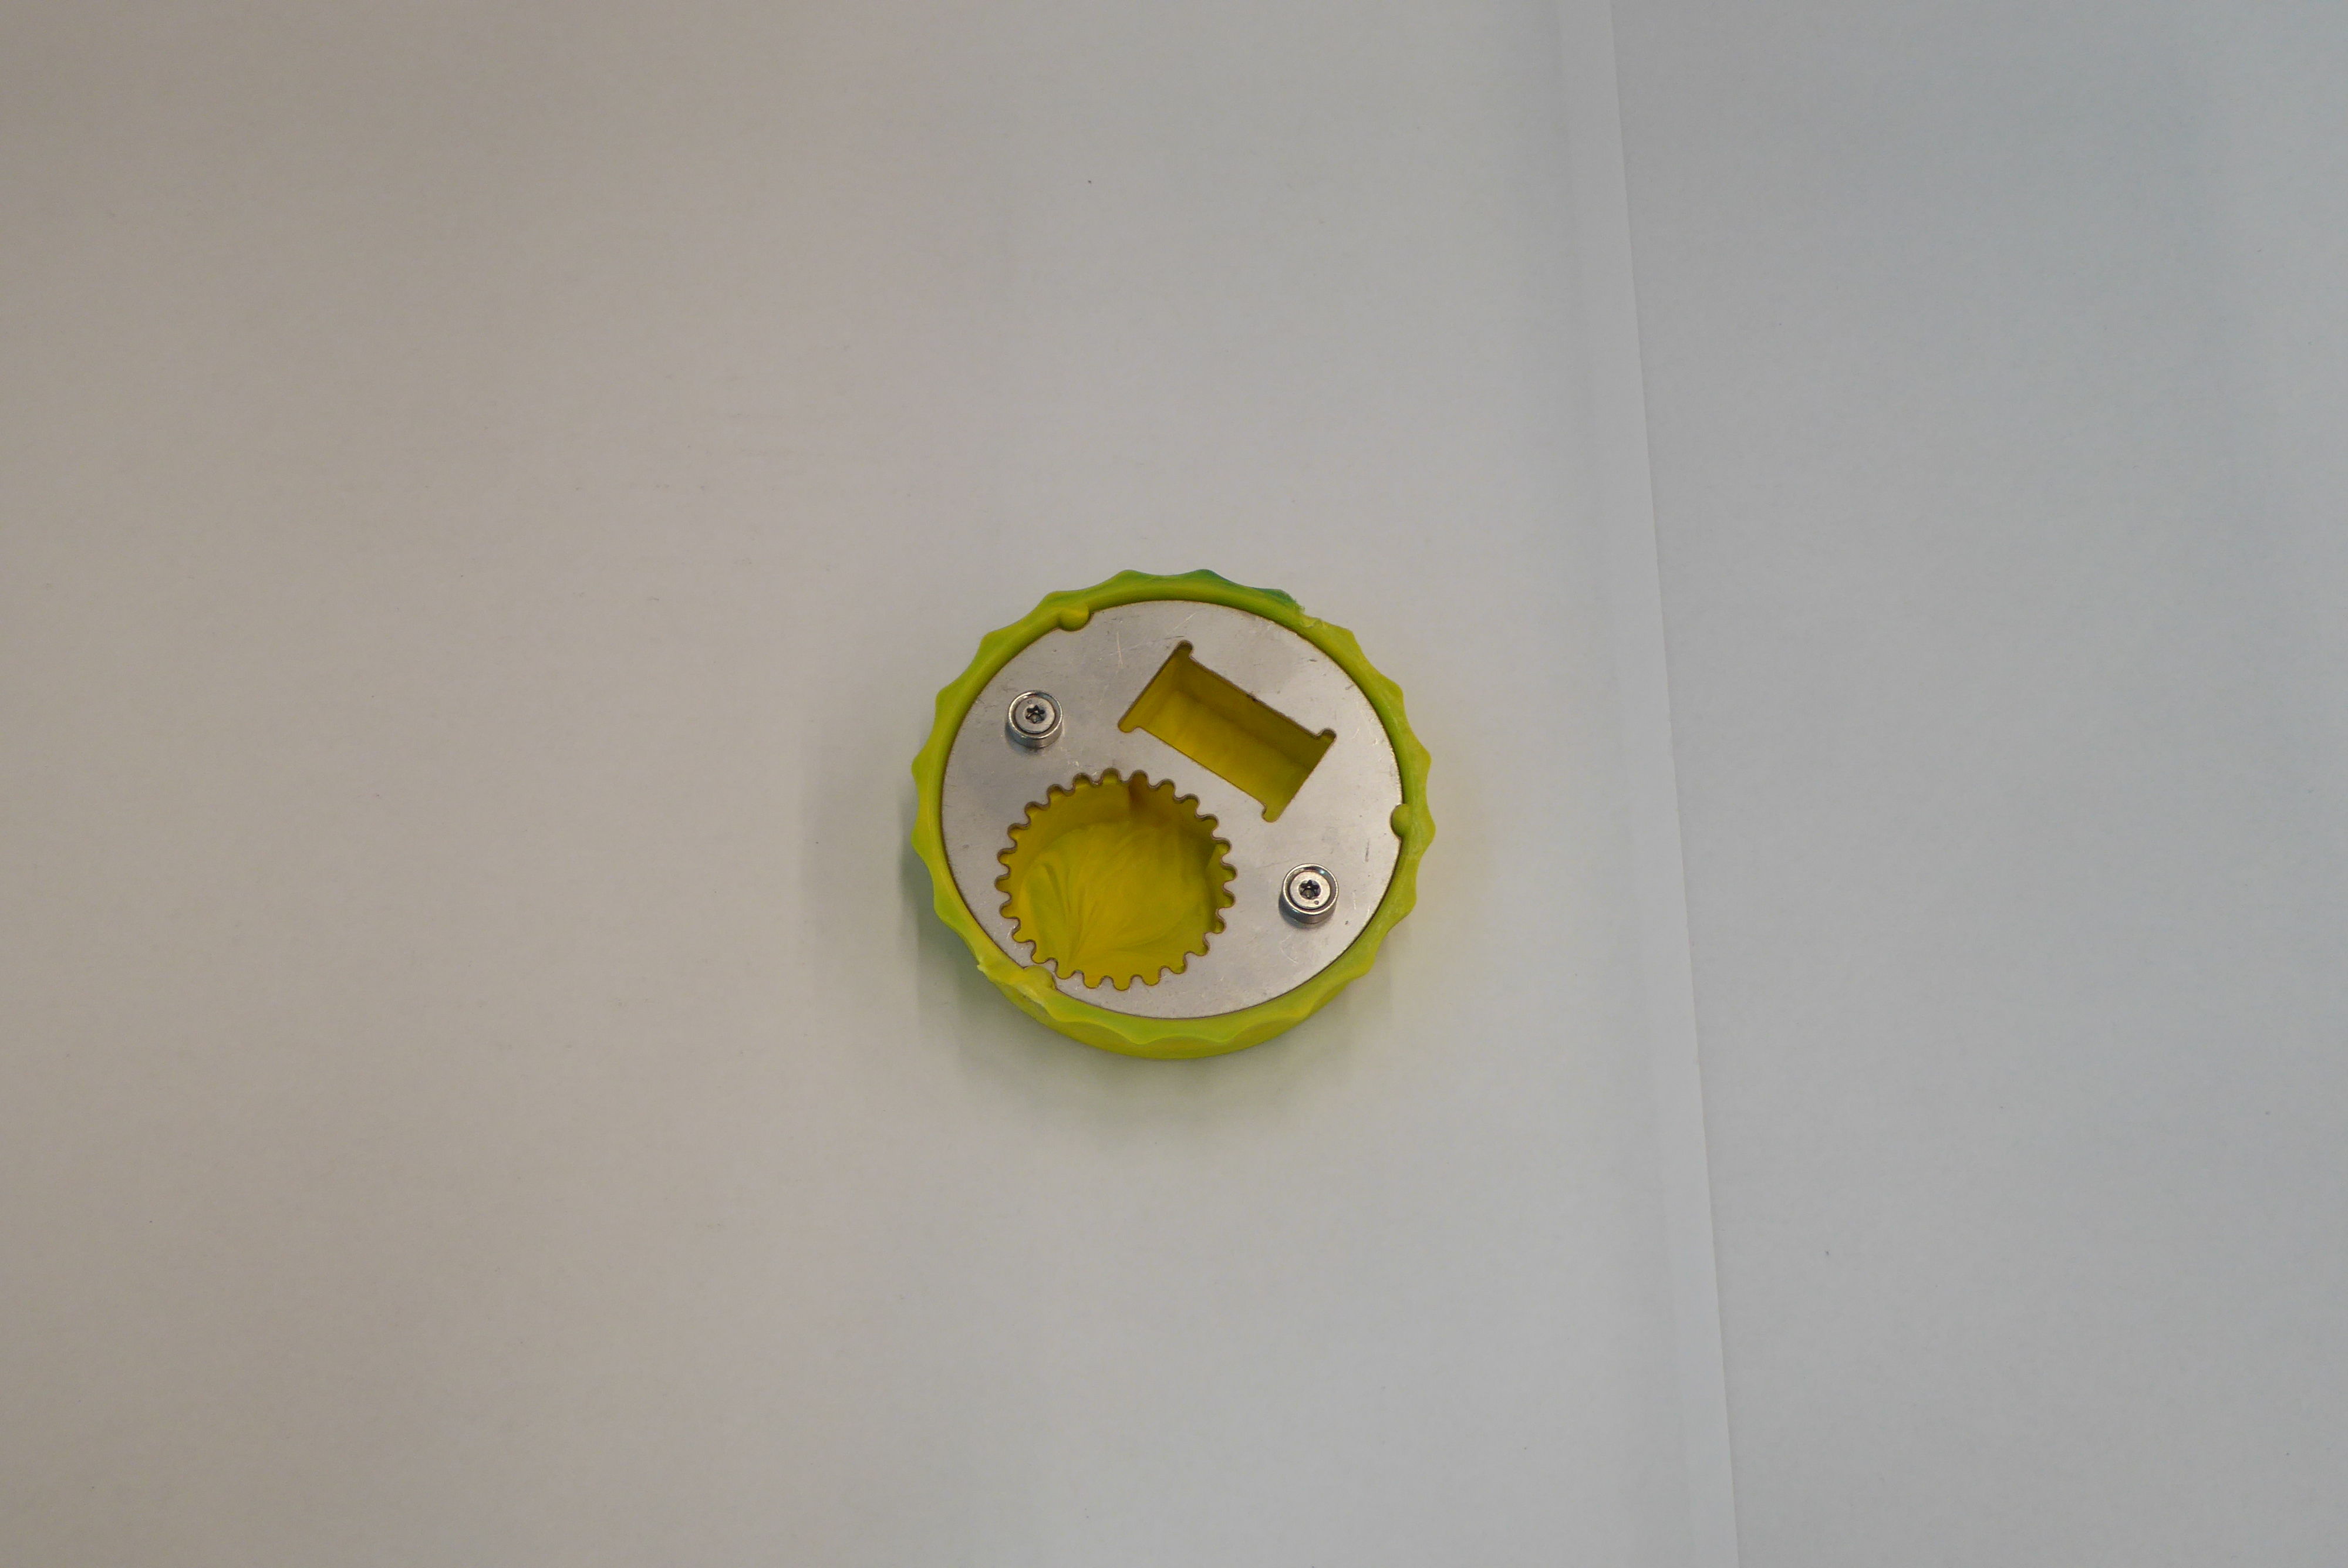
Label: Bottle Opener